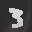
Label: 3